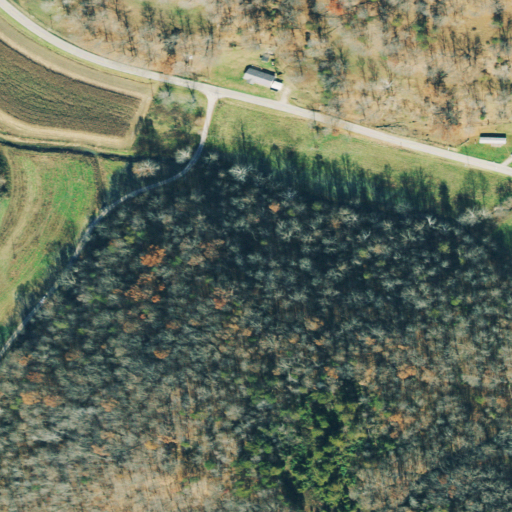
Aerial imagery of valley in Ohio named Payne Hollow containing deciduous forest, pasture, mixed forest, low intensity development, open development, medium intensity development, and grassland